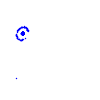
Particle: electron